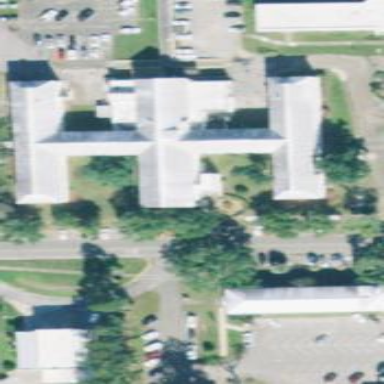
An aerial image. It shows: Hospital building.